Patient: sex M, age 68
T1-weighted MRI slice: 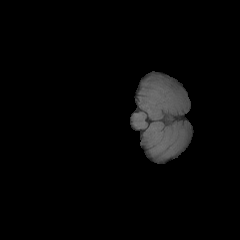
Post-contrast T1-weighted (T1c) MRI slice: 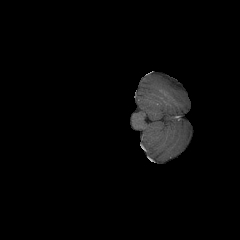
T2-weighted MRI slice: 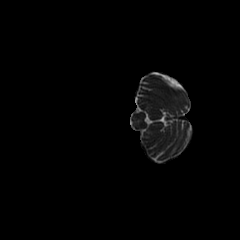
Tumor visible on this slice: no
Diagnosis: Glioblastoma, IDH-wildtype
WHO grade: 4